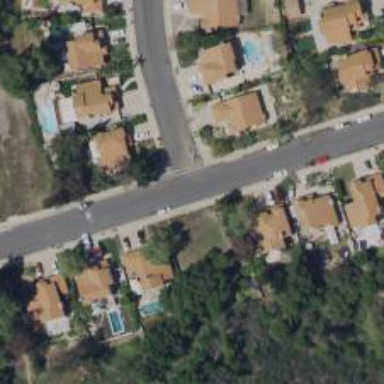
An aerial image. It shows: Residential road.